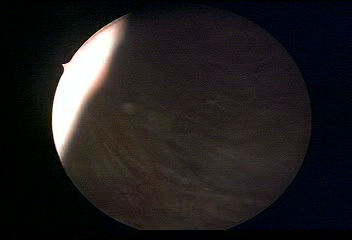
Modality: WLC
Class: Normal mucosa
Bladder cancer association: No